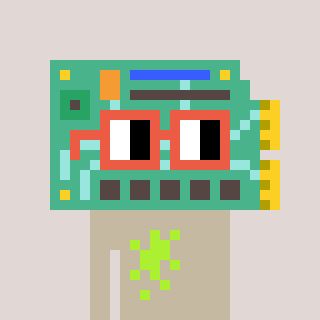
a pixel art character with square orange glasses, a chipboard-shaped head and a bege-colored body on a warm background